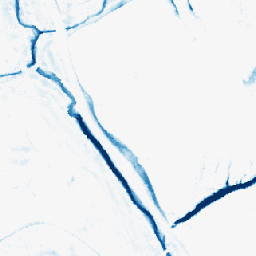
Category: morphological
Decomposition family: morphological_square
Decomposition parameters: operation: closing
size: 10
Upsampling method: area
Upsampling parameters: scale: 8
Upsampling scale: 8